Interaction volume radius: 10 \u00c5
Interaction volume height: 20 \u00c5
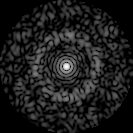
Disorder parameter: 0.8663